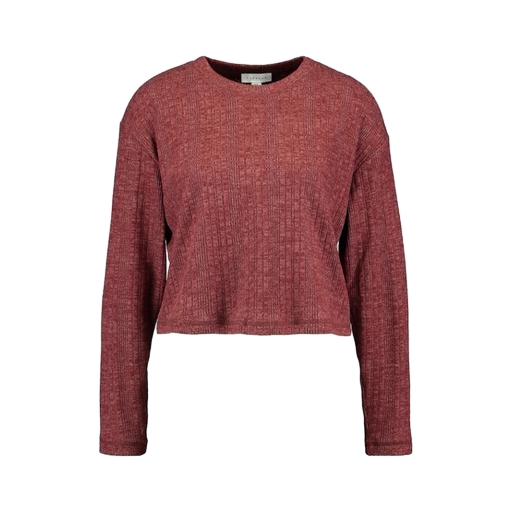
red and has long sleeves, red slub drop-shoulder top, long-sleeve top, white background